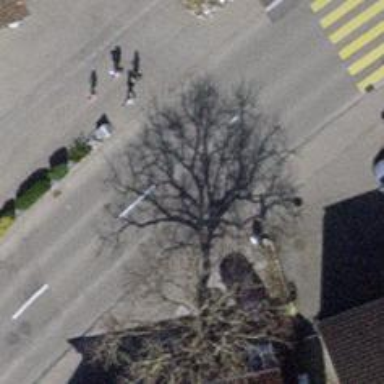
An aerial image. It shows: Bus stop with platform for public transport.